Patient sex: M
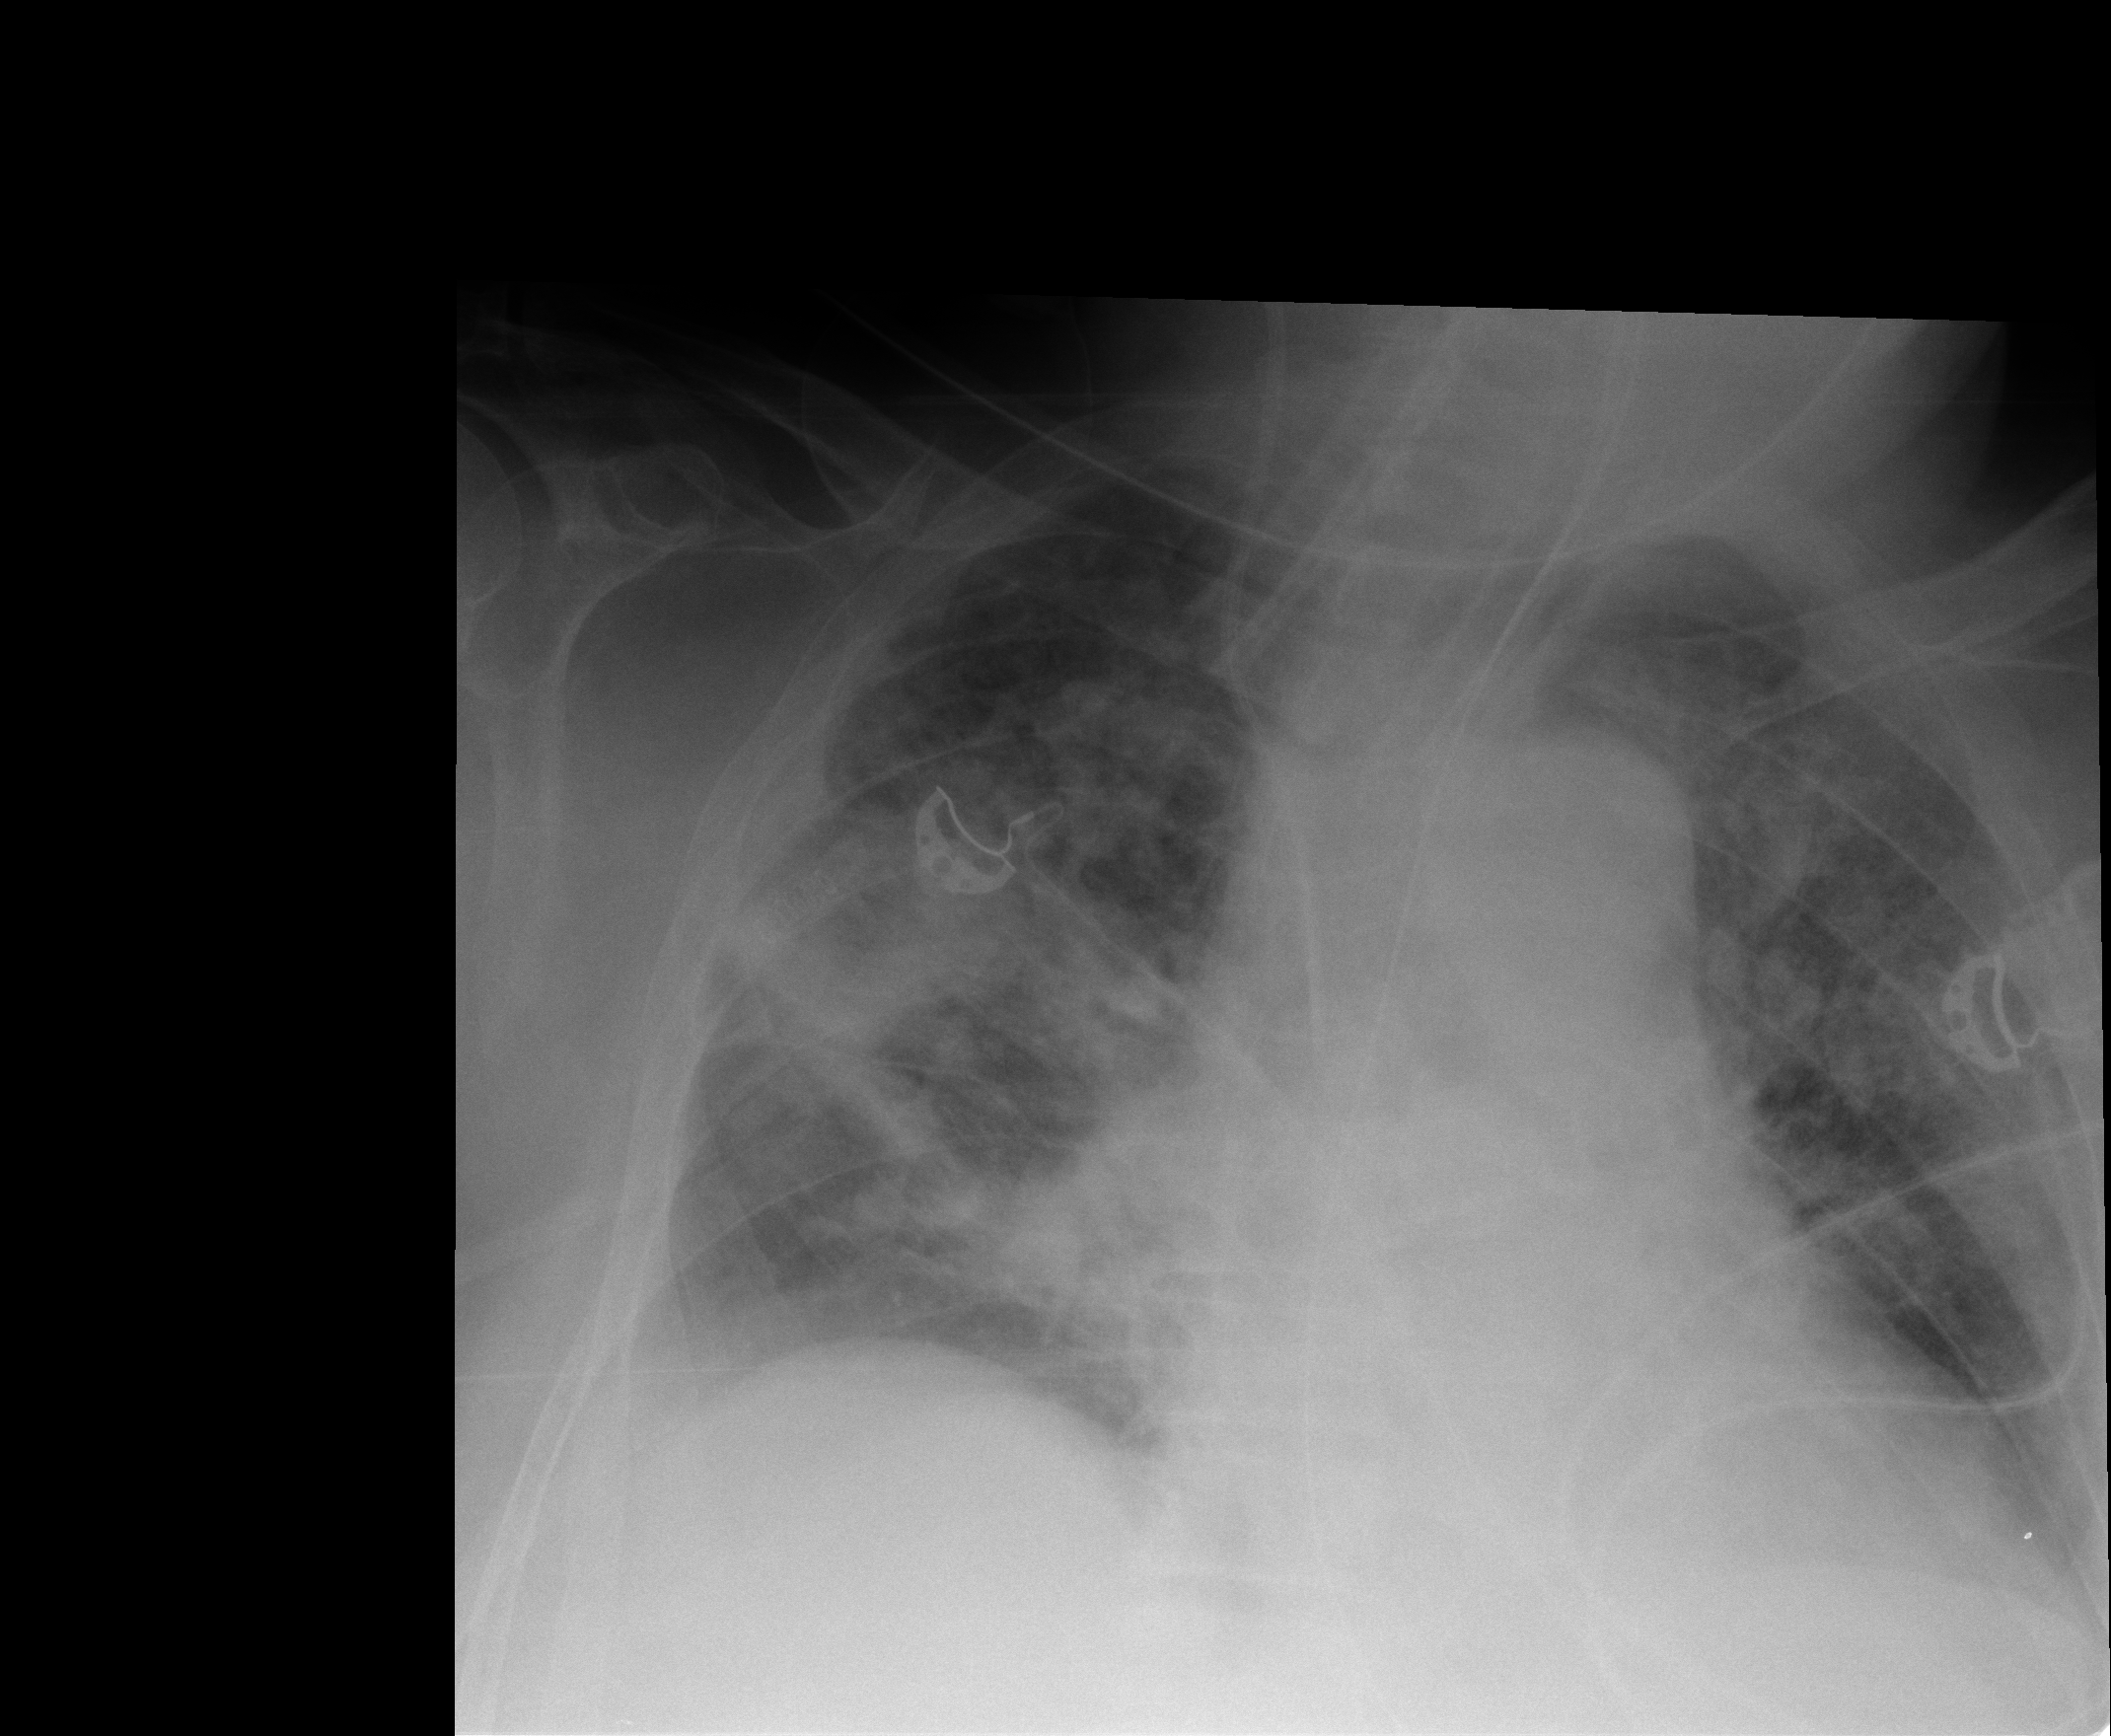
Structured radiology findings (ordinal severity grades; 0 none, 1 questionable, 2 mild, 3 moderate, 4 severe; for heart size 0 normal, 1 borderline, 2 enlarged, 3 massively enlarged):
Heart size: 1
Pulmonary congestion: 2
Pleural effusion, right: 2
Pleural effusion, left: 0
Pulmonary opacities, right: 3
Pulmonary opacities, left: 3
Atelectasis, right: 2
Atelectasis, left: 2